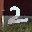
Label: 2